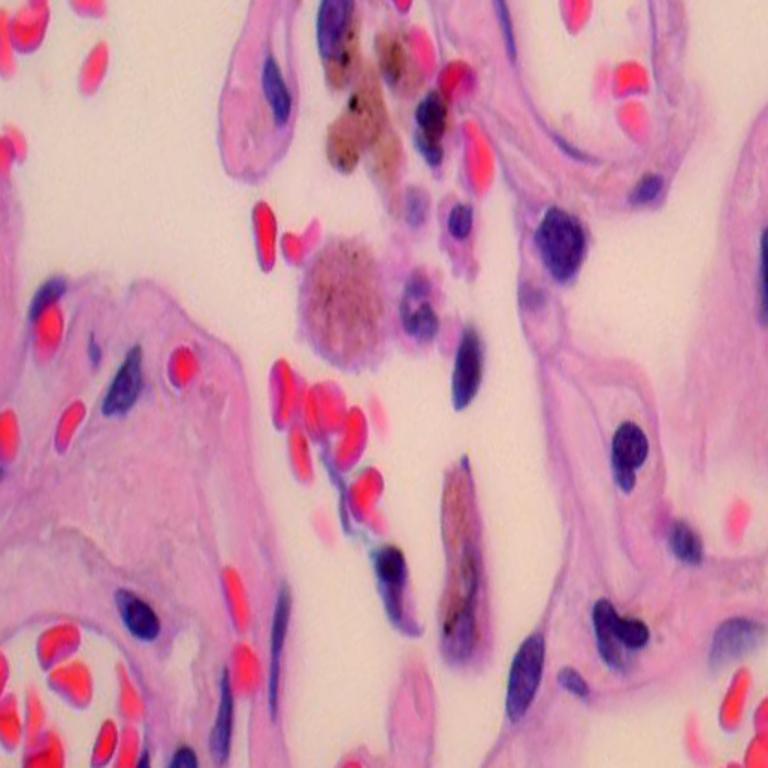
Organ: lung
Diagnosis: benign